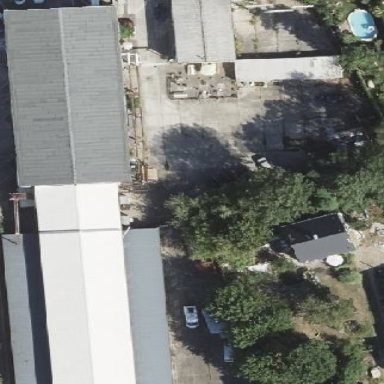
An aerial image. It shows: Commercial building.